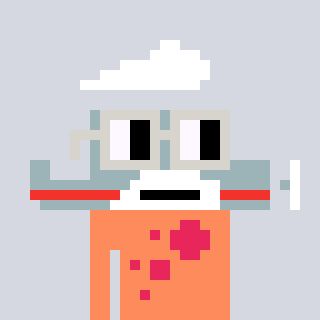
a pixel art character with square light gray glasses, a plane-shaped head and a peachy-colored body on a cool background